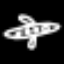
Label: airplane